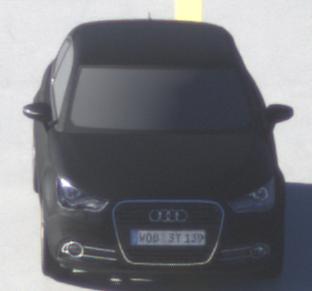
Make: Audi
Model: A1 Sportback 1.2 TFSI
Detailed model: A1 (8X) Sportback
Model produced from: 2012/03
Model produced until: 2014/11
Doors: 5
Color: black
Road condition: dry road
Daytime: morning or afternoon
Contrast: high contrast